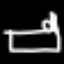
Label: bed